Field crop: tomato
Growth stage: 1
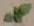
Species: solanum